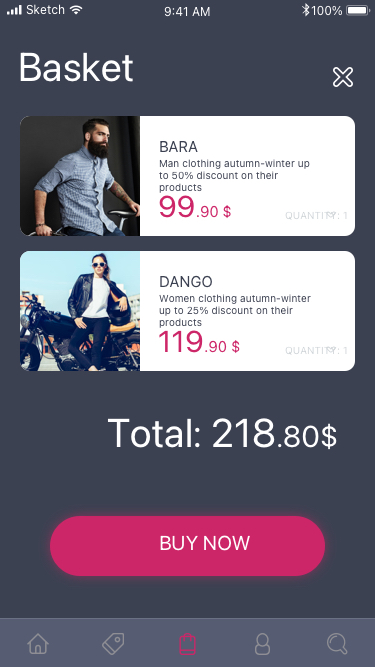
Text in this UI design:
Man clothing autumn-winter up to 50% discount on their products
QUANTITY: 1
BARA
99.90 $
Women clothing autumn-winter up to 25% discount on their products
QUANTITY: 1
DANGO
119.90 $
BUY NOW
Total: 218.80$
Basket